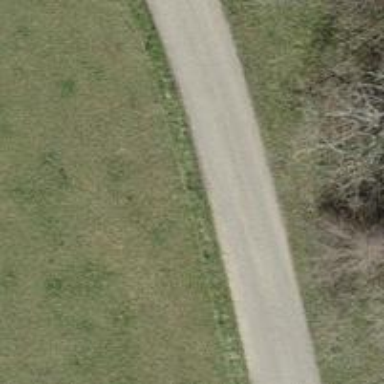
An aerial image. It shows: Well-maintained track road with grade 1 tracktype.